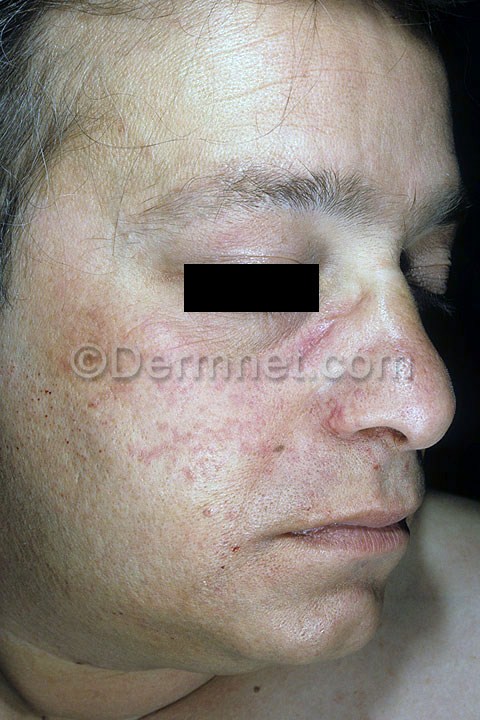
Disease: Vascular Tumors